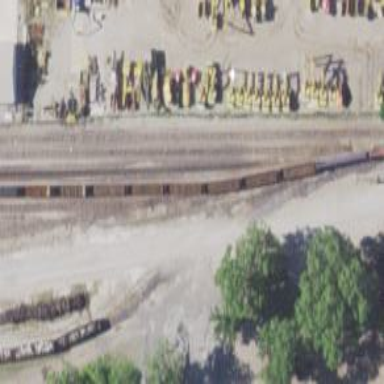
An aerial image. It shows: Railway yard used for servicing trains.